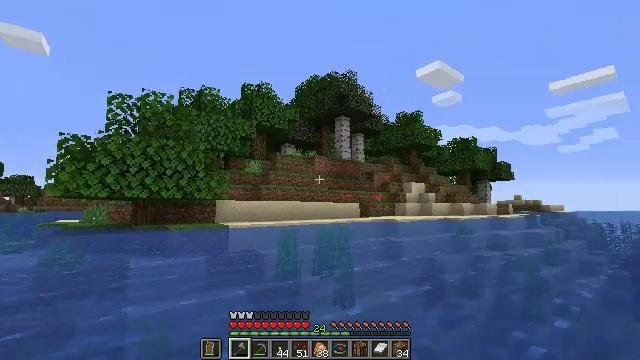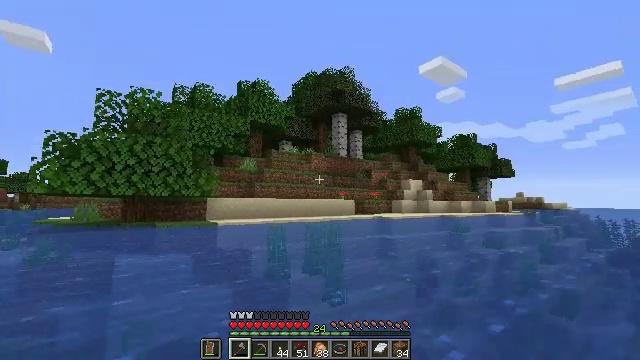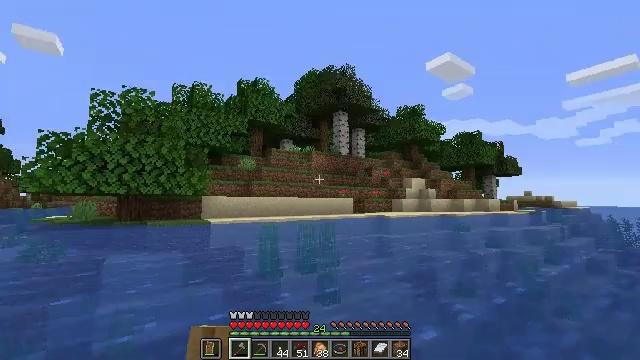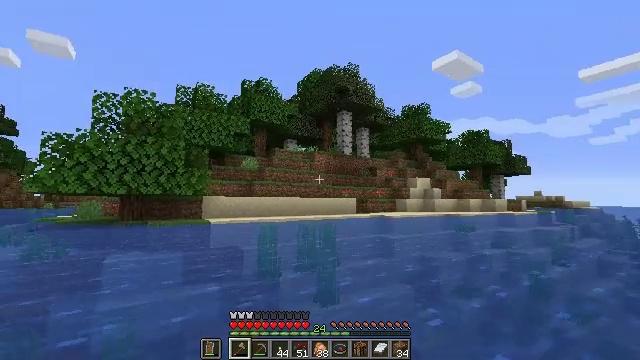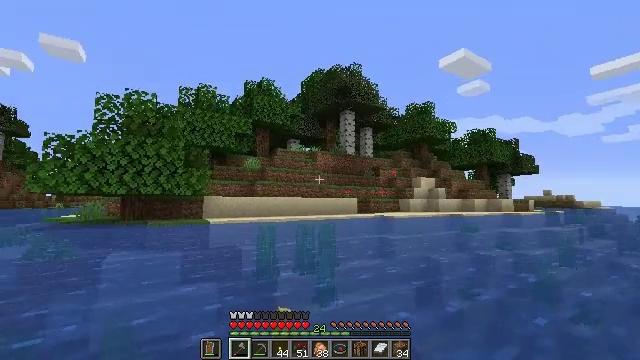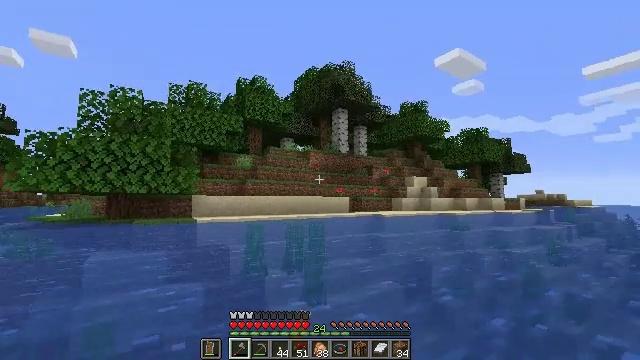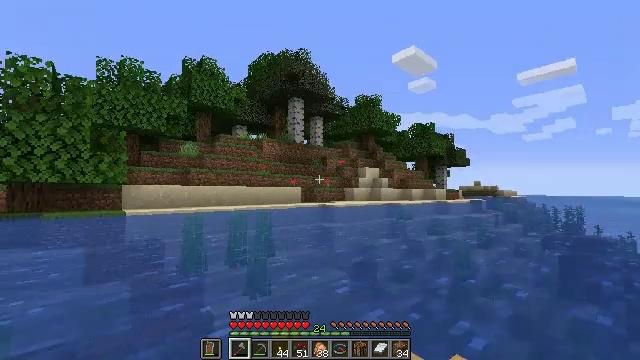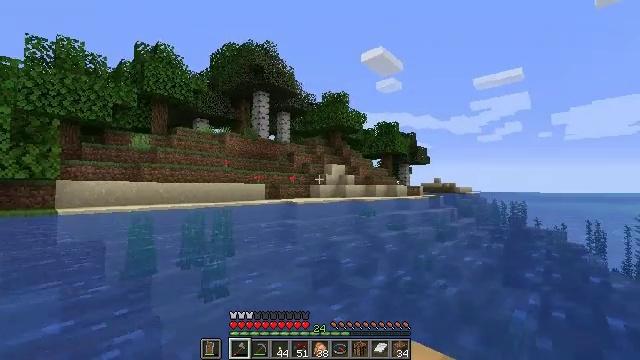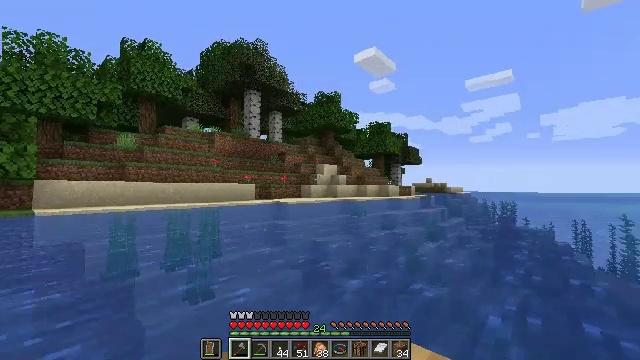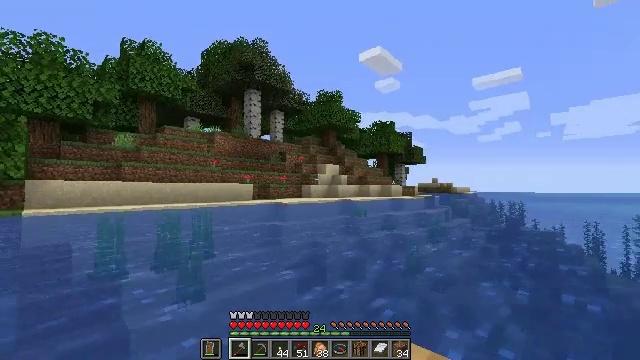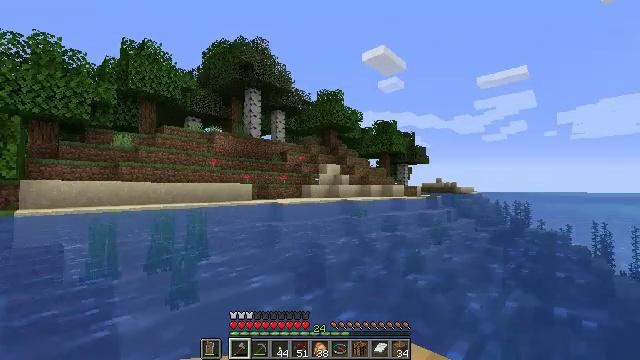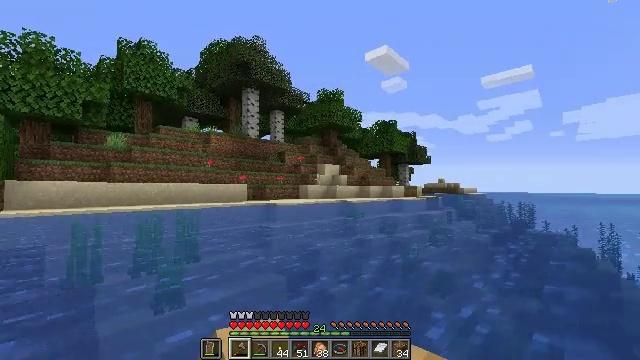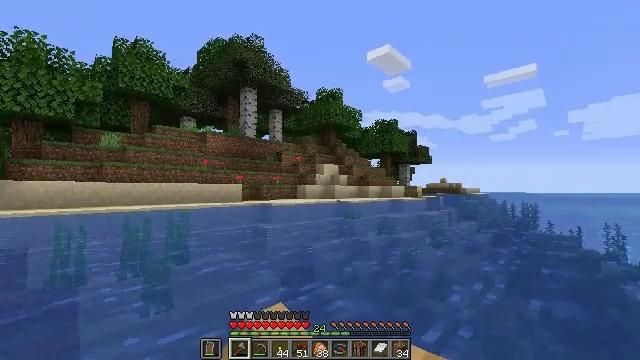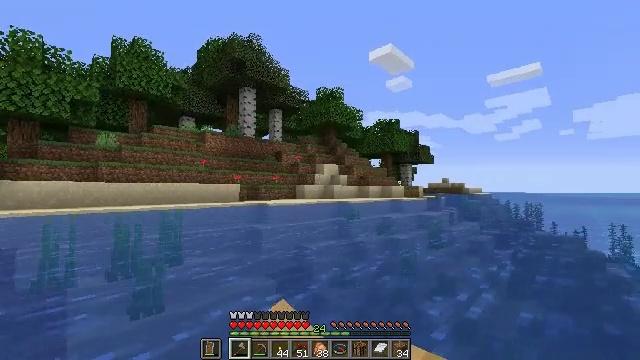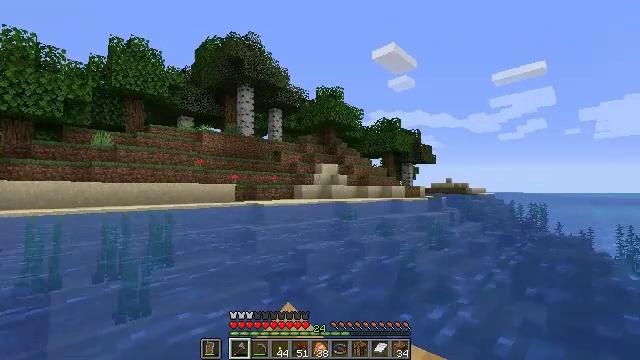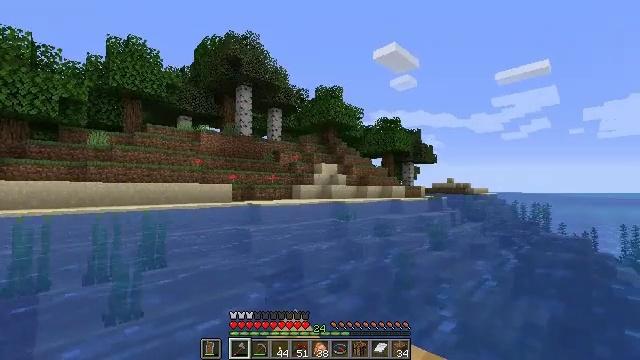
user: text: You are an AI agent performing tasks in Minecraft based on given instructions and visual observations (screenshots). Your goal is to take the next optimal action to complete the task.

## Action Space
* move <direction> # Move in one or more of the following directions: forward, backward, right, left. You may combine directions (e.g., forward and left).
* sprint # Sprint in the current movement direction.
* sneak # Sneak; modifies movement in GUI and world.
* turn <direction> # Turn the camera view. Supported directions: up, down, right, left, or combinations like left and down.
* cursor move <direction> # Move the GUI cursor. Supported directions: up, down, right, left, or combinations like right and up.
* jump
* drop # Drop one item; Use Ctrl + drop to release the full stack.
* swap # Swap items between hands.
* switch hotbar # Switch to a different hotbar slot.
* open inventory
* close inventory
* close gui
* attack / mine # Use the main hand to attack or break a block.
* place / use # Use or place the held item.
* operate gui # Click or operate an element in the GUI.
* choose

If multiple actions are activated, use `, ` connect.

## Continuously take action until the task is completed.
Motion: motion action
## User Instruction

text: Collect sea pickles from the ocean floor.
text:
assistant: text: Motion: move forward, turn right
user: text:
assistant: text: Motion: move forward, turn right
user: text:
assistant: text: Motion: move forward
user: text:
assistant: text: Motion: move forward
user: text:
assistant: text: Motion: move forward, turn right
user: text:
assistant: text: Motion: move forward, turn right and down
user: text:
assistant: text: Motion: move forward, turn right
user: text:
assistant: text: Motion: move forward, turn right
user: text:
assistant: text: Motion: move forward
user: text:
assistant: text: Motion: move forward
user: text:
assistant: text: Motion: move forward
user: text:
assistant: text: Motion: move forward
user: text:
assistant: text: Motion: move forward
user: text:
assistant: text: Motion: move forward
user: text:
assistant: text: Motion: move forward
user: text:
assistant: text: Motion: move forward
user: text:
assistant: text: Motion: move forward
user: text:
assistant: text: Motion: move forward
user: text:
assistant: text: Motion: move forward, turn right
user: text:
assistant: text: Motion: move forward, turn right
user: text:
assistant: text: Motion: move forward
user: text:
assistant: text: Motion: move forward
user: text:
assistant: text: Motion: move forward
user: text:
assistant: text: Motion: move forward
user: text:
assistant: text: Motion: move forward
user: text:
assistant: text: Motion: move forward
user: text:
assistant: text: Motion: move forward
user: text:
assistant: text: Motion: move forward
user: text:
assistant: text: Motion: move forward
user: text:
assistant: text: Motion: move forward, turn right